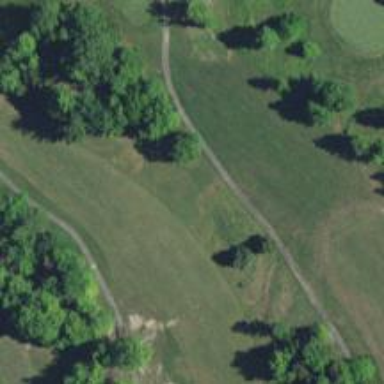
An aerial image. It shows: View of golf hole.